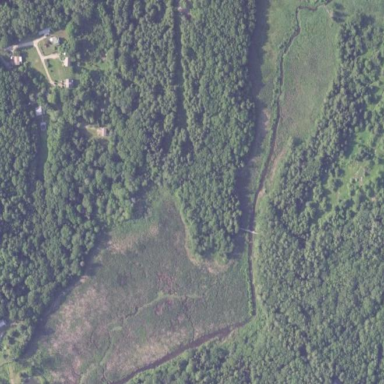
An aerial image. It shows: Marshy wetland area.